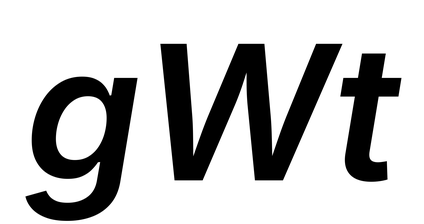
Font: Inter-Italic_SemiBold_Italic